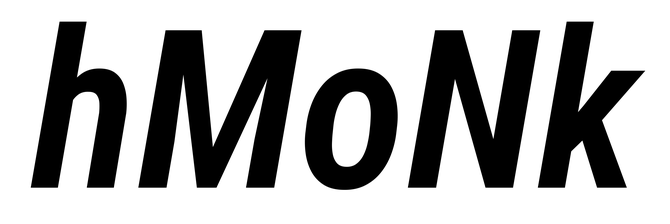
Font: Roboto-Italic_Condensed_SemiBold_Italic